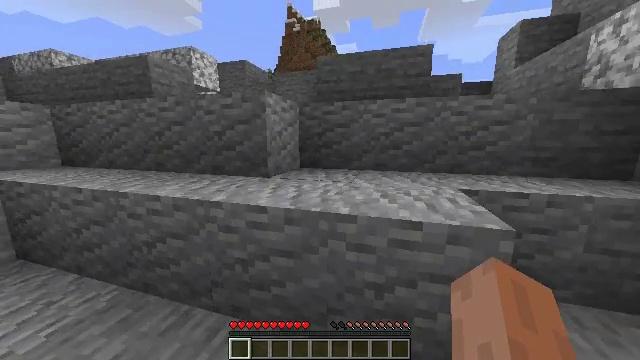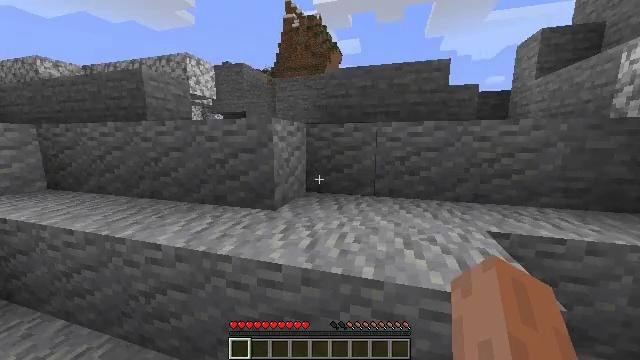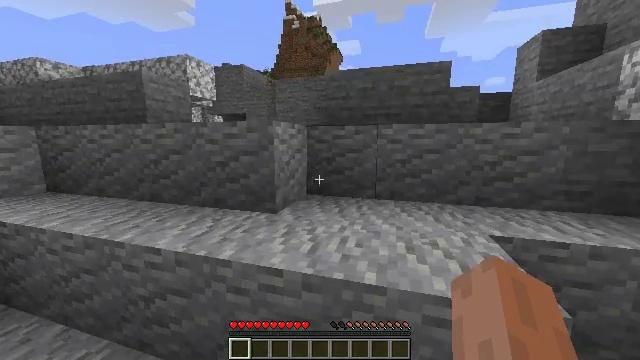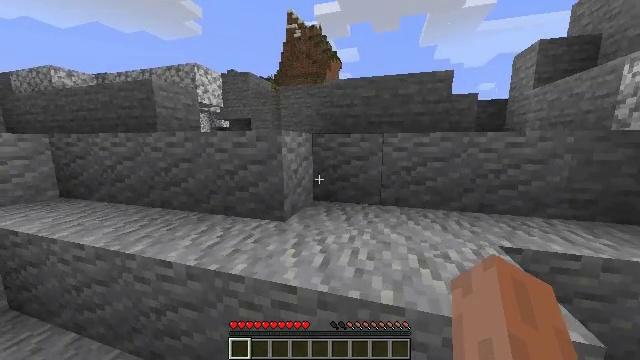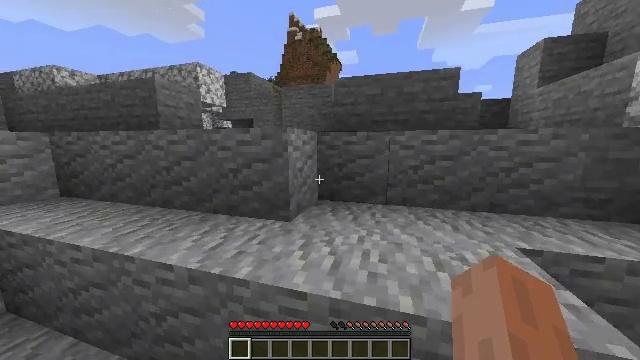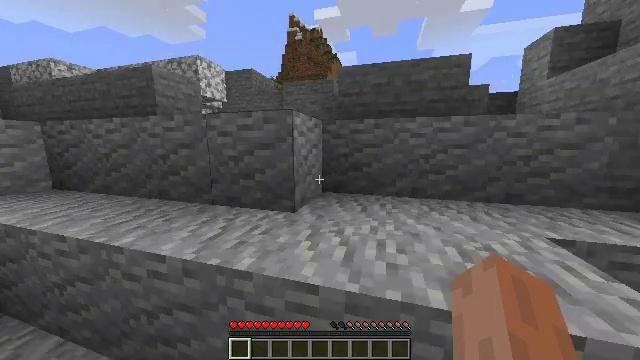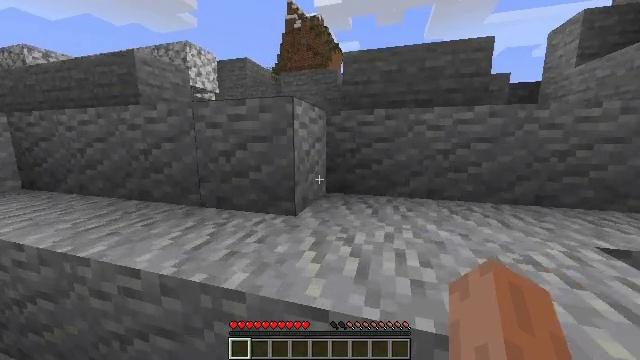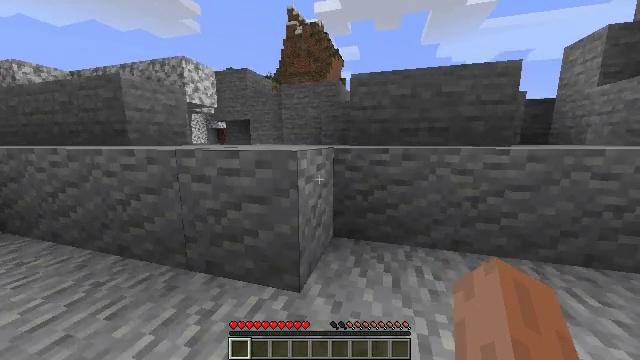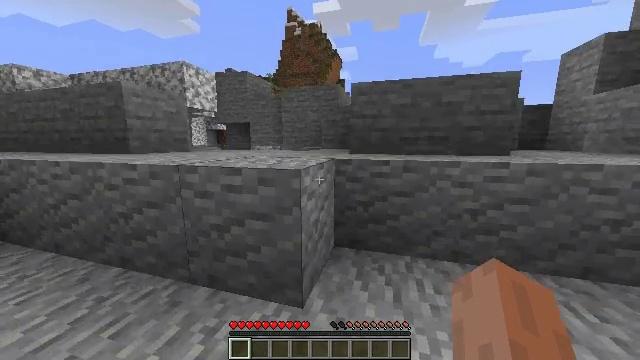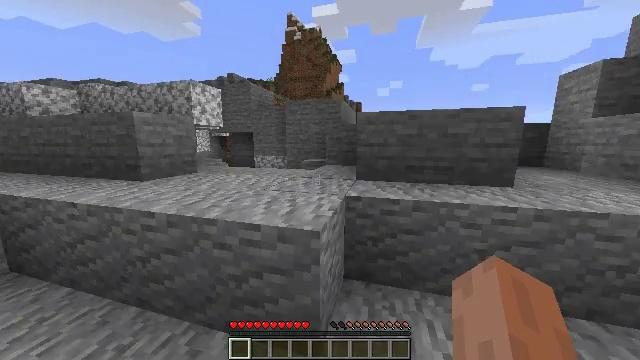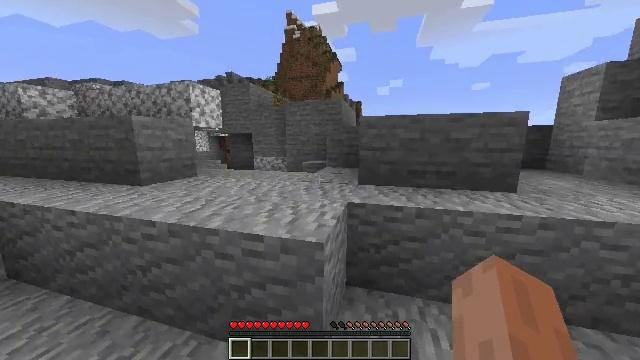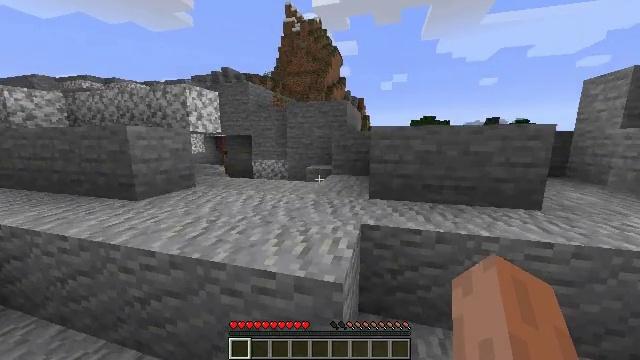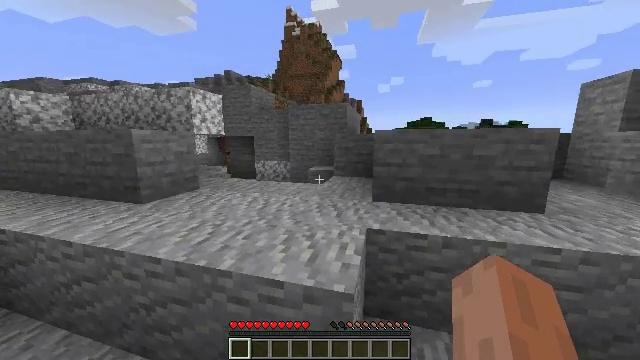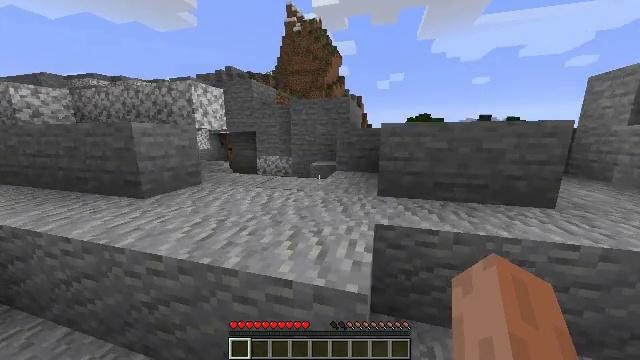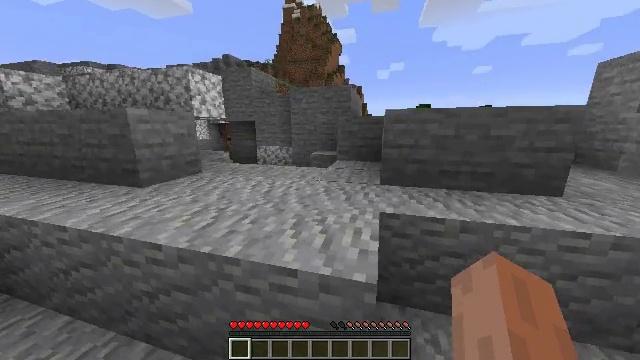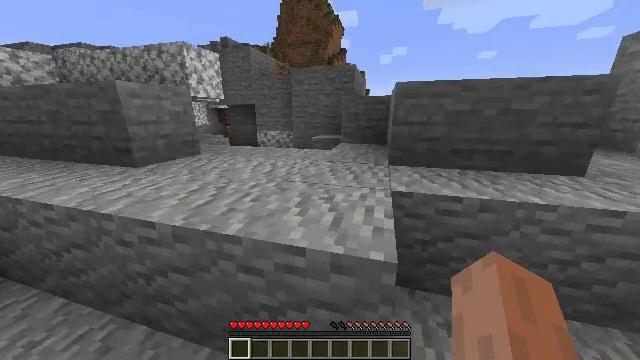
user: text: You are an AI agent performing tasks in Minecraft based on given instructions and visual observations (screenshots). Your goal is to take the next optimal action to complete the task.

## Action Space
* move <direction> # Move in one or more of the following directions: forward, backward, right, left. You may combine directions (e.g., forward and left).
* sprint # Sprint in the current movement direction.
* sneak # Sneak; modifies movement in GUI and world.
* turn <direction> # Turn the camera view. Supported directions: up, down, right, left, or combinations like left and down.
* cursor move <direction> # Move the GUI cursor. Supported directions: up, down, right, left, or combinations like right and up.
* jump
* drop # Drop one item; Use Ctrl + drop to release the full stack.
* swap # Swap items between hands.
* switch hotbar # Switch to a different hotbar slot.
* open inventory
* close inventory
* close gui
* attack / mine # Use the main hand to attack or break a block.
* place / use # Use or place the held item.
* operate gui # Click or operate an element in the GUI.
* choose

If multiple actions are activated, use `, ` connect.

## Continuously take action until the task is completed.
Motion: motion action
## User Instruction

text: Gather the peony by left-clicking.
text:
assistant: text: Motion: move forward, sprint, jump
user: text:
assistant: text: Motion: move forward, sprint
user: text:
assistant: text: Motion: move forward, sprint
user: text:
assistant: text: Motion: move forward, sprint
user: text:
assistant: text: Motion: move forward, sprint
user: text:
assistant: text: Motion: move forward, sprint, jump
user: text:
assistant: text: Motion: move forward, sprint, jump
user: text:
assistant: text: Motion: move forward, sprint, jump
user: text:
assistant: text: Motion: move forward, sprint, jump
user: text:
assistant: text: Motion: move forward, sprint, jump
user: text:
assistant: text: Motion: move forward, sprint
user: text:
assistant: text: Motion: move forward, sprint
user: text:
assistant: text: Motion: move forward, sprint, turn down
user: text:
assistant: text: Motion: move forward, sprint, turn down
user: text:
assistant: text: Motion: move forward, sprint, turn down, jump
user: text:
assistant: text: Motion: move forward, sprint, turn down, jump
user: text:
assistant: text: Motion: move forward, sprint, jump
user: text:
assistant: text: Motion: move forward, sprint, jump
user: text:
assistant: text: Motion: move forward, sprint, jump
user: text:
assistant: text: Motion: move forward, sprint, turn right
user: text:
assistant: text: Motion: move forward, sprint
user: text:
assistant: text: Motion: move forward, sprint
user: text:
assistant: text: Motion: move forward, sprint, turn right
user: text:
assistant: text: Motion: move forward and move right, sprint, turn right
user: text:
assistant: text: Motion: move forward and move right, sprint, turn right
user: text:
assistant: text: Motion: move forward and move right, sprint, turn right
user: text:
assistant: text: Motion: move forward and move right, sprint
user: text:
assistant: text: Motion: move forward and move right, sprint
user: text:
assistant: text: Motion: move forward, sprint
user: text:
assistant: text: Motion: move forward, sprint, turn right